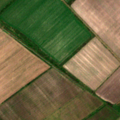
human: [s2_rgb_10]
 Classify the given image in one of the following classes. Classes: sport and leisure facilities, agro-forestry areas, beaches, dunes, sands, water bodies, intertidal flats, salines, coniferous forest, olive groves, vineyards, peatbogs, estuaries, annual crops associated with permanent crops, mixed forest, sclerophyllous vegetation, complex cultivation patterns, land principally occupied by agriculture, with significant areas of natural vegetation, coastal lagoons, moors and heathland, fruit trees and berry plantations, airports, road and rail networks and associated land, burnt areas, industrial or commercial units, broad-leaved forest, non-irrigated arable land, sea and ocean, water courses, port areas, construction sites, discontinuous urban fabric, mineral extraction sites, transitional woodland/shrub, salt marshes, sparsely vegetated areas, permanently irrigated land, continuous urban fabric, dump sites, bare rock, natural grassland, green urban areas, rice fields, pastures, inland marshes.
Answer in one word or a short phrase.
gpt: non-irrigated arable land